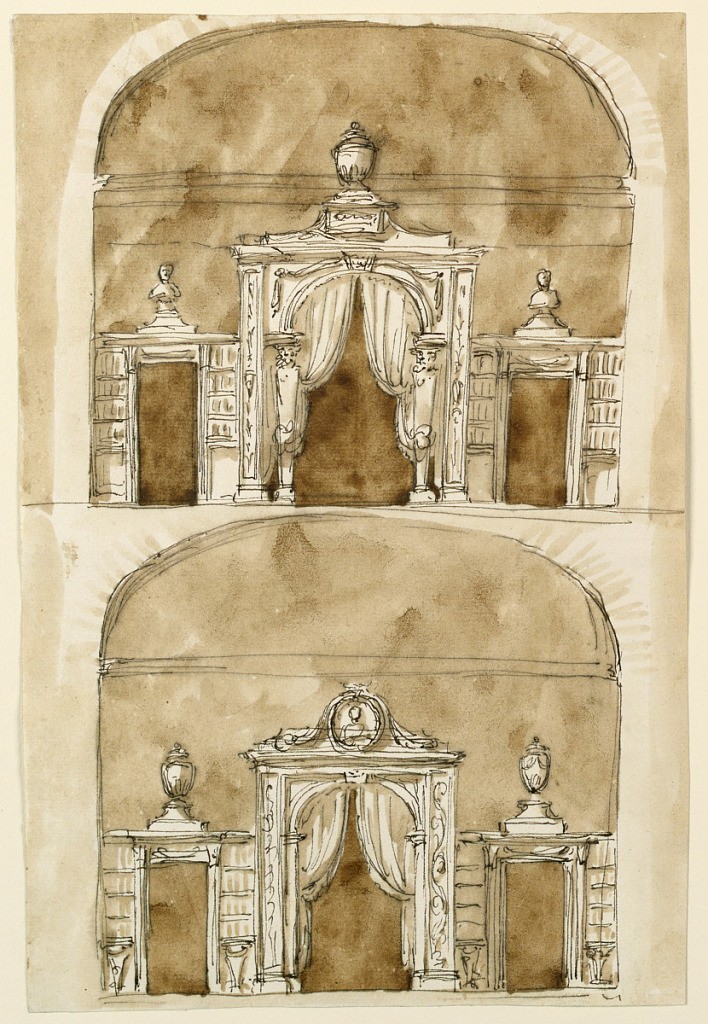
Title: Designs for Bedroom Alcove Wall Elevations
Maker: Giuseppe Barberi, Italian, 1746–1809
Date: ca. 1790
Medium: Pen and brown ink, brush and brown wash on off-white laid paper
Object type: Drawing
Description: The alcove has the shape of a broad niche, with a spherical ceiling above the entablature. The main entrance and two lateral secondary entrances are suggested. Above: the main entrance has the shape of a Palladian arch with hermae as inner supports. Outside are pillars. Above the entablature is a pedestal, rising in the center, with a vase on top. Laterally are lower walls with book shelves beside the doors. Below are panels of a dado. In the center above the entablature stand busts. Below: a variation of the before mentioned project. The arch is not Palladian; it is supported by embedded columns. Above the entablature, in the center, is a medallion with a bust between hanging garlands. At the places of the busts are vases. Below the shelves stand console tables. Colored background.